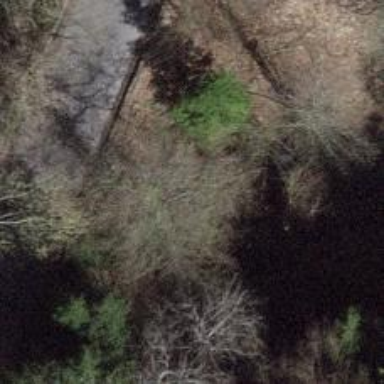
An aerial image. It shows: Culvert tunnel.